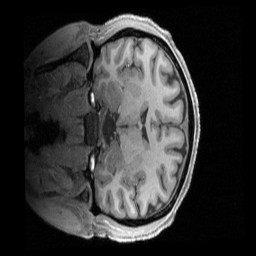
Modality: T1w
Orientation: coronal
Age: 40
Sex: male
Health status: ill
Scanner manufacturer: siemens
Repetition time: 2.4 s
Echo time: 0.00231 s